Field crop: maize
Growth stage: 2
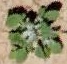
Species: chenopodium